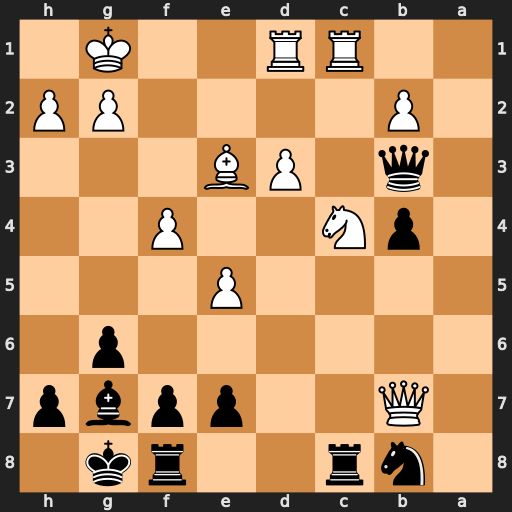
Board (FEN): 1nr2rk1/1Q2ppbp/6p1/4P3/1pN2P2/1q1PB3/1P4PP/2RR2K1
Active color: b
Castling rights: -
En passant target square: -
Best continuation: Rxc4 dxc4 Qxe3+